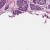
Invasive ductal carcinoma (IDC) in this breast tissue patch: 1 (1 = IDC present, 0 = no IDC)